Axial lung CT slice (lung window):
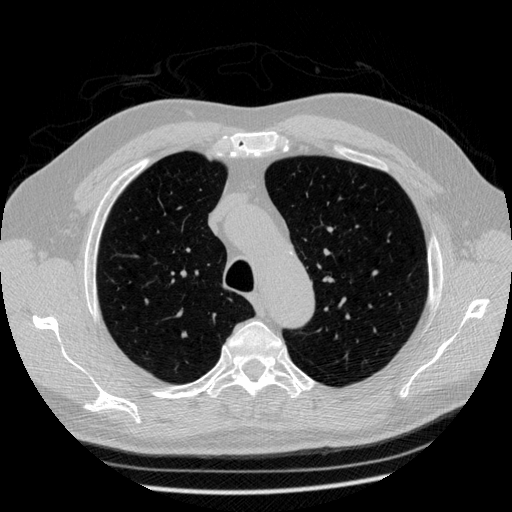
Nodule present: no